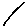
Label: line